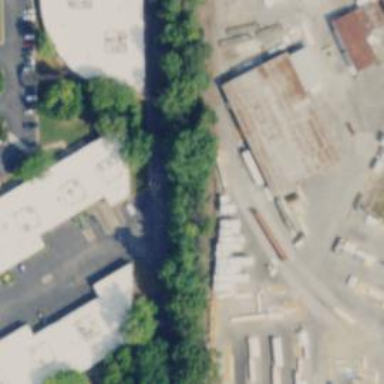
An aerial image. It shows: Railway spur service transporting lumber.